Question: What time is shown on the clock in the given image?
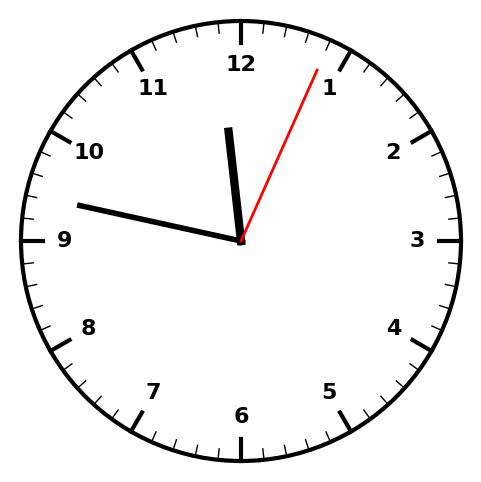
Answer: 11:47:04